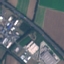
Land use / land cover class: Highway